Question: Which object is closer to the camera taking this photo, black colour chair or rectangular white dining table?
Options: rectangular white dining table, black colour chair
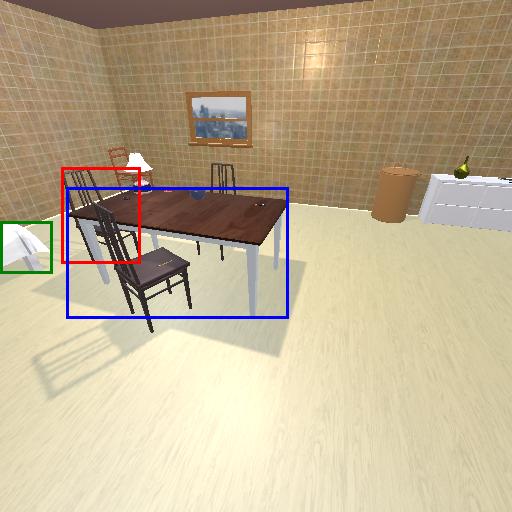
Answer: rectangular white dining table